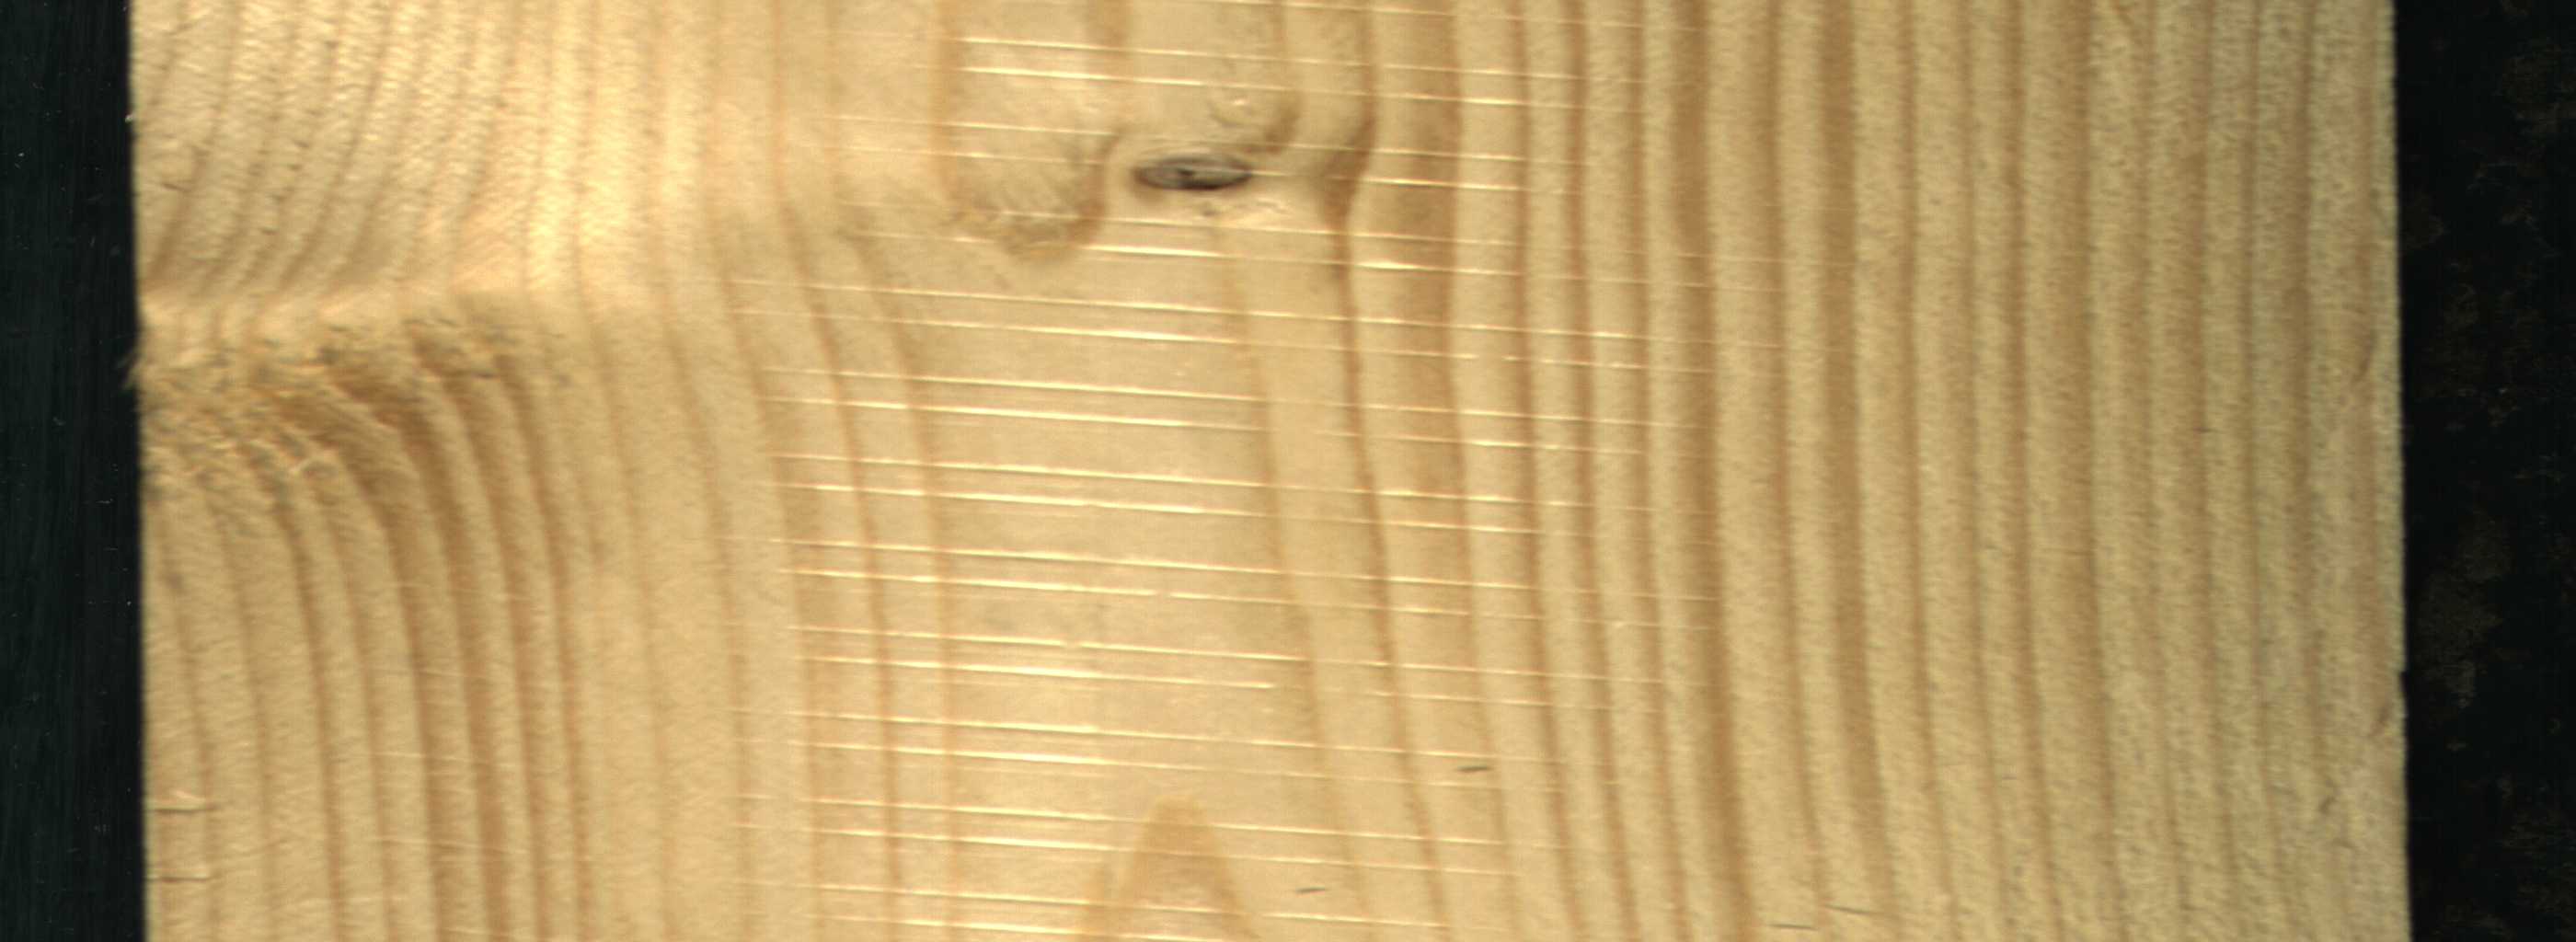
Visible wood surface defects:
Live_Knot